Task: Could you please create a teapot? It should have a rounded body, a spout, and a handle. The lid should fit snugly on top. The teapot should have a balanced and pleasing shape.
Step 225:
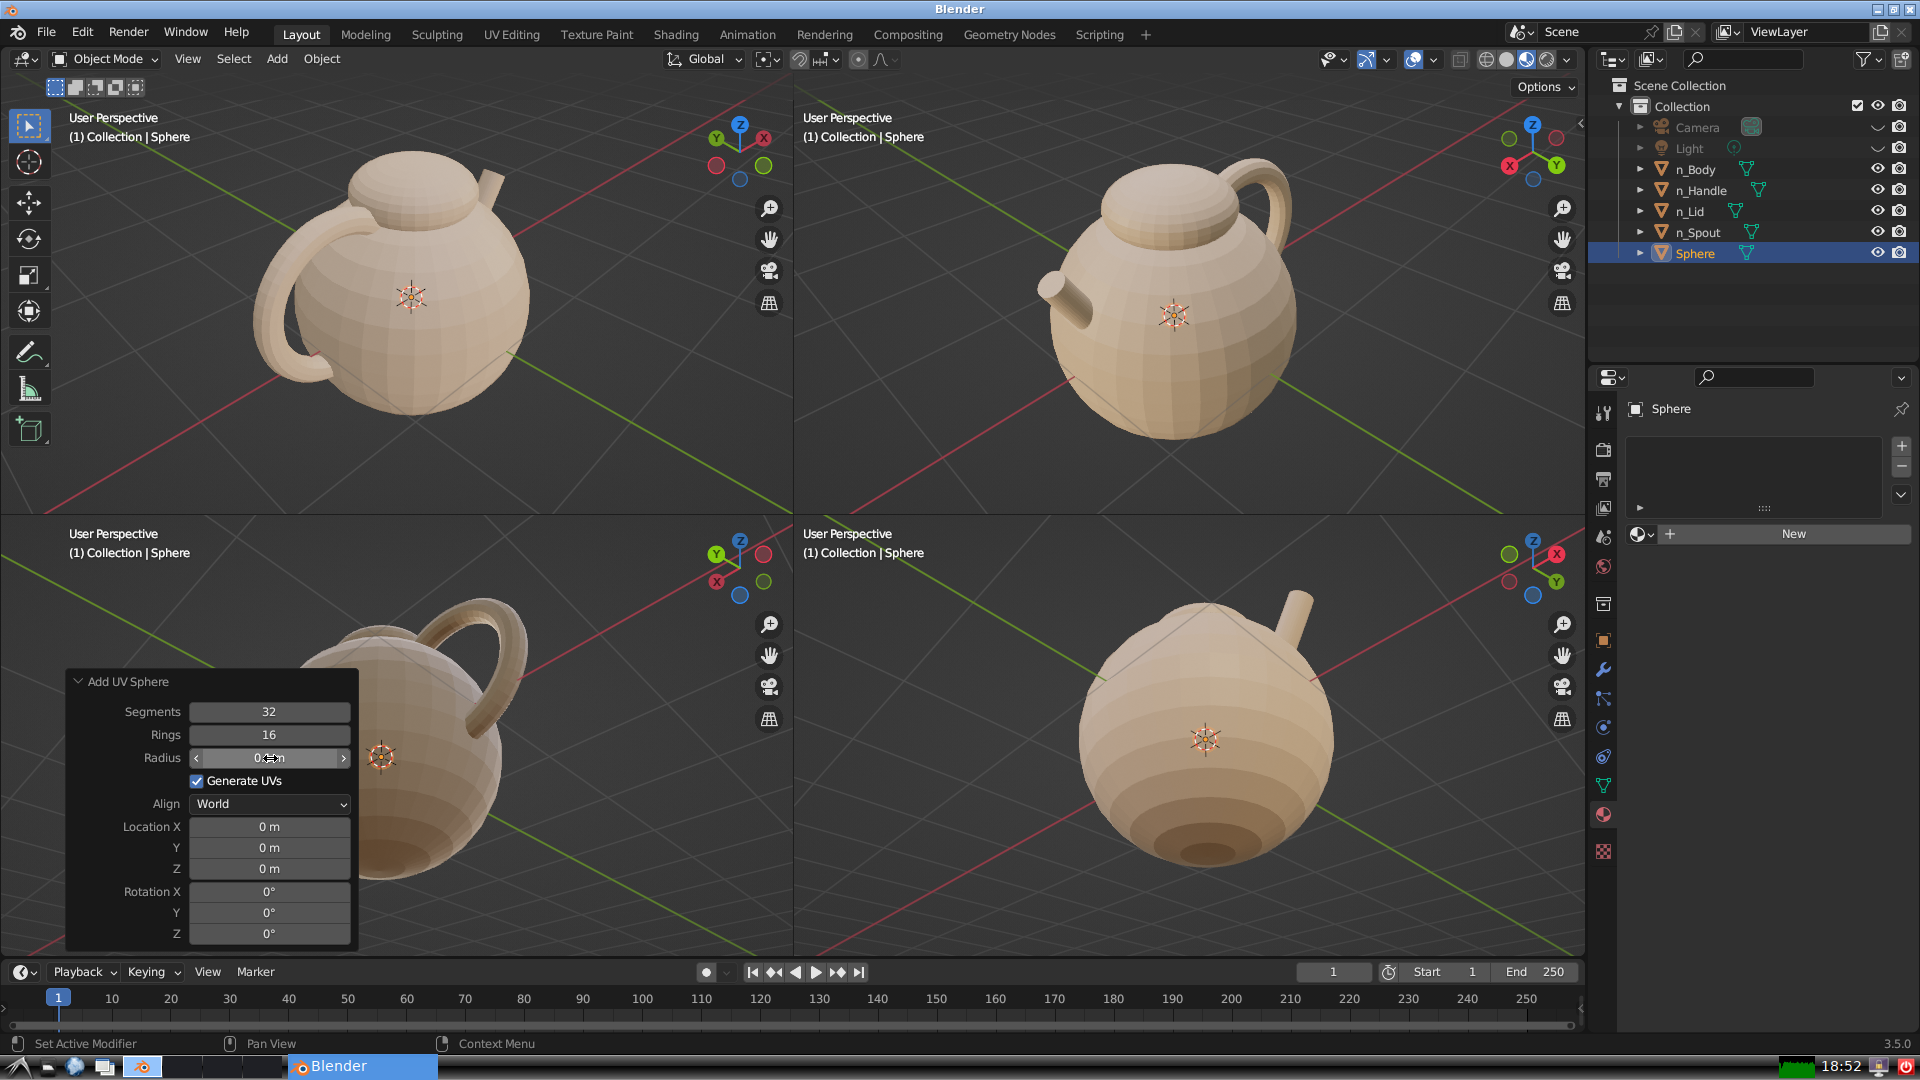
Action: {"mouse_move": [960, 540]}